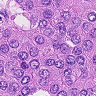
Metastatic tissue present: yes